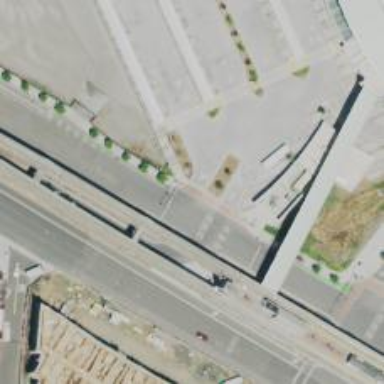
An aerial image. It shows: Busway with separate sidewalk.